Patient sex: M
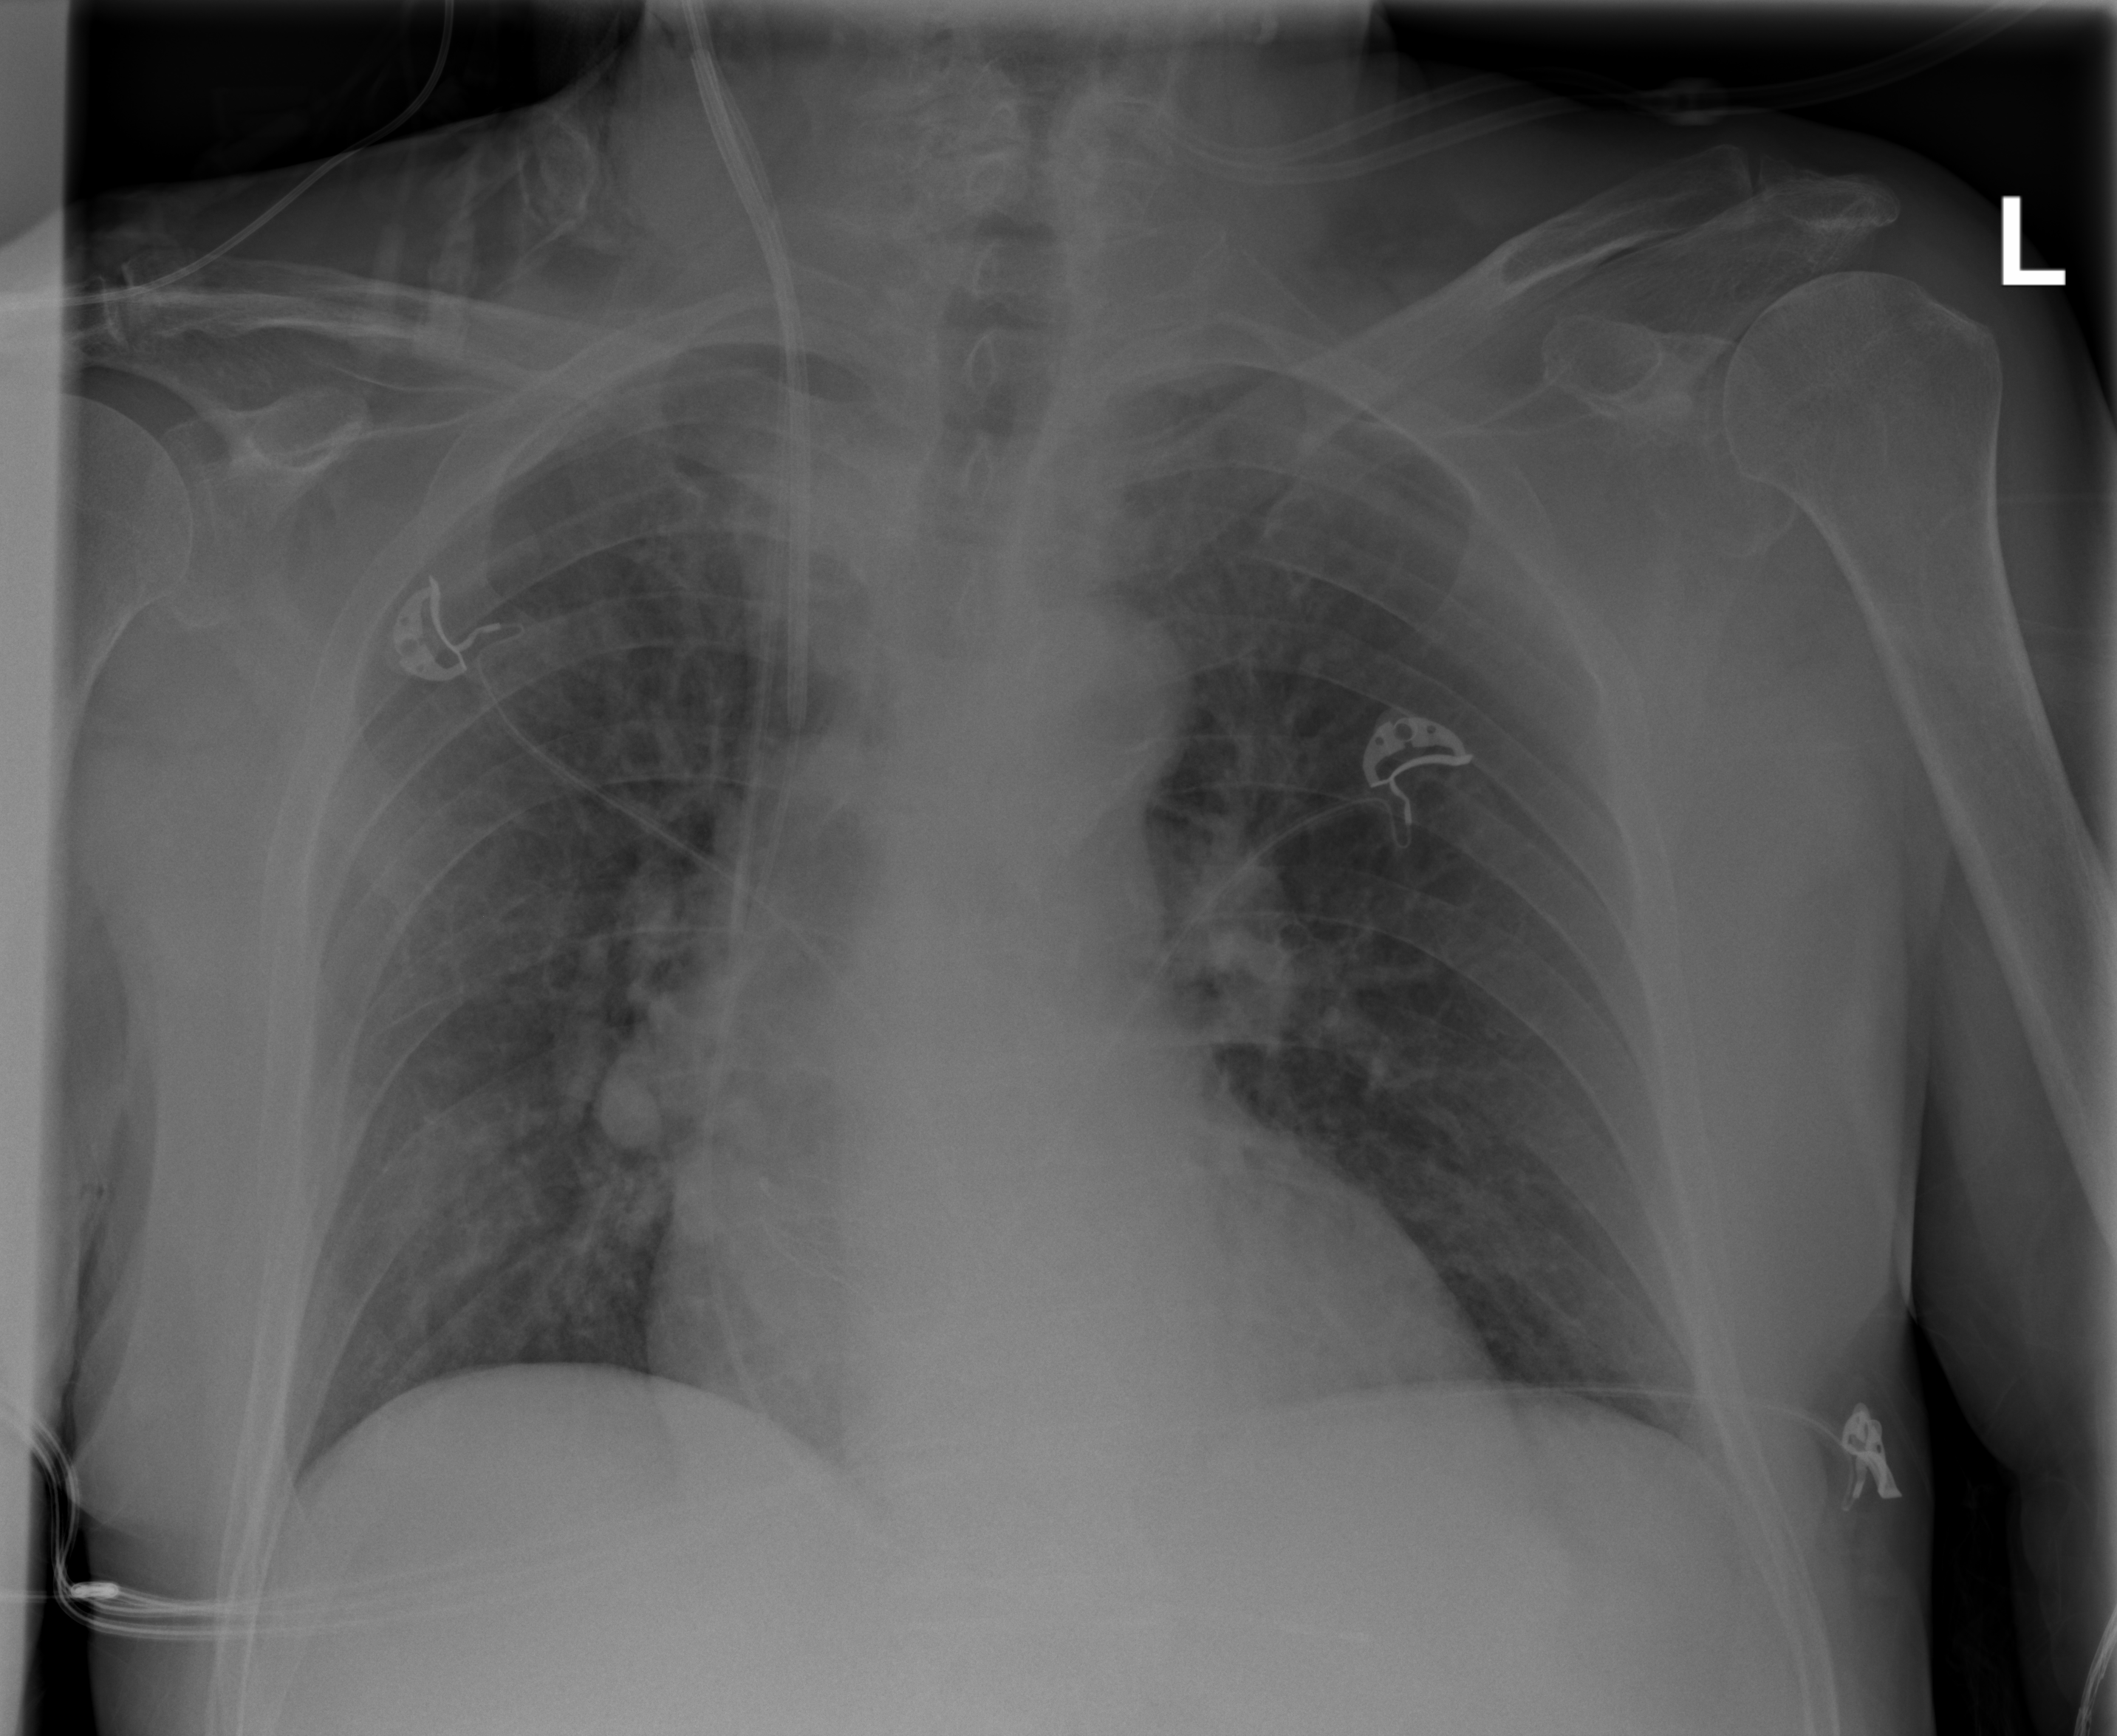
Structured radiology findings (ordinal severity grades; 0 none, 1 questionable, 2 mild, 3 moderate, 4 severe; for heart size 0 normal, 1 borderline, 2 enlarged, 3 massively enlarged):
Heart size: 2
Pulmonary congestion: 2
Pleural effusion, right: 0
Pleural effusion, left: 0
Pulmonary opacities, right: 1
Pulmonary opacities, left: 1
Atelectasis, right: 2
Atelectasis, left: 0